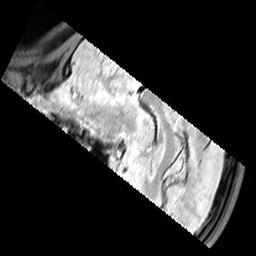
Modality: T1w
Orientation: sagittal
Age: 23
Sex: female
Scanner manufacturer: siemens
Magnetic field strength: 3 T
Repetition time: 6.5 s
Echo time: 0.016 s